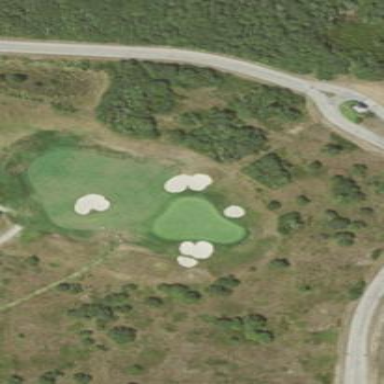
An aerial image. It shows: Golf fairway surrounded by grass.